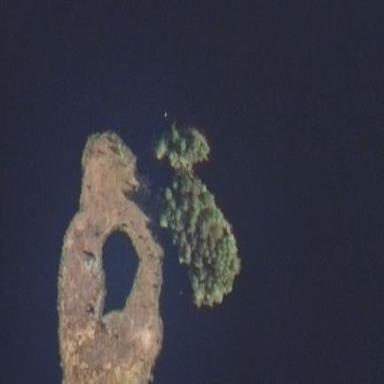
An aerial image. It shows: Islet covered in needle-leaved woodland.